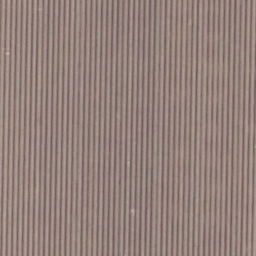
Label: agricultural